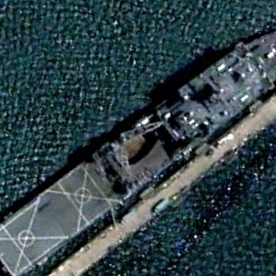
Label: combat